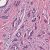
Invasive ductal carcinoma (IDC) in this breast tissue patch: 1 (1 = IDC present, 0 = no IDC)